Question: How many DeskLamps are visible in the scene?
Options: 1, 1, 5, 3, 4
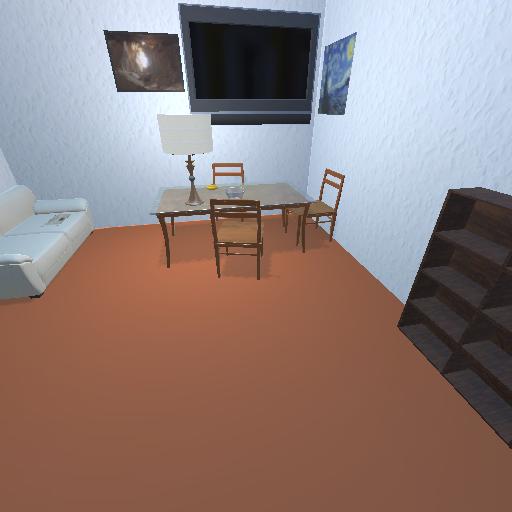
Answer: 1